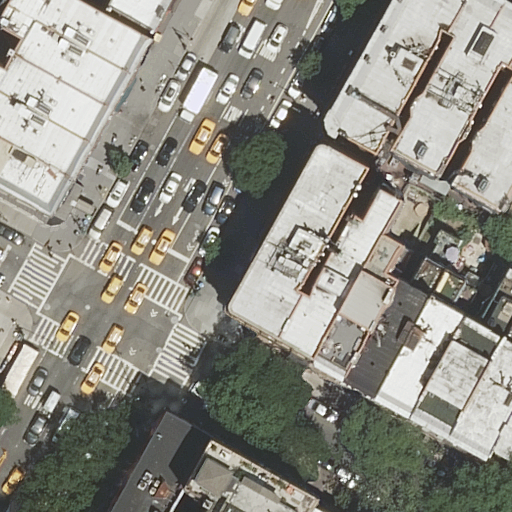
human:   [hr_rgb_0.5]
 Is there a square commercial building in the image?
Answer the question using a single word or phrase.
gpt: no

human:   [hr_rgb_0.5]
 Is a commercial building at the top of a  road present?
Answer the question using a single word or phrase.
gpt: no

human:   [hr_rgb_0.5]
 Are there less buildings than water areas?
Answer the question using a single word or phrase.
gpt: no

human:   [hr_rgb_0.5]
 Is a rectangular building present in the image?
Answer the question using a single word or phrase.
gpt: yes

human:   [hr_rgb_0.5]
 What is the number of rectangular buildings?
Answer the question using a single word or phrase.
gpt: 9

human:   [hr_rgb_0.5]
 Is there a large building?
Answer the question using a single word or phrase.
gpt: no

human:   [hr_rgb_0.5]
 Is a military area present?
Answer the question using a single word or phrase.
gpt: no

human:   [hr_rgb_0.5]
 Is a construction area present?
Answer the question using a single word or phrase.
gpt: no

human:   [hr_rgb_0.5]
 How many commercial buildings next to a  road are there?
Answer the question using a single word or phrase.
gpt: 0

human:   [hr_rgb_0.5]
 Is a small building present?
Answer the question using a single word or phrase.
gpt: yes

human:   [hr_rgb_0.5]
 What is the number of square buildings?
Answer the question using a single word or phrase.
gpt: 0

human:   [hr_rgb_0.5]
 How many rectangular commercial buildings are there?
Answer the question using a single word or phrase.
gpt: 0

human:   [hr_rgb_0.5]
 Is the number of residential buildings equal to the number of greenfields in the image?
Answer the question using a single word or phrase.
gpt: no

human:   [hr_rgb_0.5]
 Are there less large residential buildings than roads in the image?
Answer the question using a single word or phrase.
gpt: yes

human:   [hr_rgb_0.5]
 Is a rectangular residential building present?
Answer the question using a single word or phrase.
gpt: yes

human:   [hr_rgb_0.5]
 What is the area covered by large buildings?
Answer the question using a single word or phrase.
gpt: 0m2

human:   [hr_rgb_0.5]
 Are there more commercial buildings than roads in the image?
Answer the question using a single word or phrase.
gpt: no

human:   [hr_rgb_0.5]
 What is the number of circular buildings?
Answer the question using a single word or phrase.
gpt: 0

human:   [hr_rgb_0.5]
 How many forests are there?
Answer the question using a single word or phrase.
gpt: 0

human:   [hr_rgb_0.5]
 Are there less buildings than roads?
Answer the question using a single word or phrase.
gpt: no

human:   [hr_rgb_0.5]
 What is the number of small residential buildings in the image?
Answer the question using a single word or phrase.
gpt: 5

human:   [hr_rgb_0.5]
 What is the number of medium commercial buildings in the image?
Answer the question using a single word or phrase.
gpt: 0

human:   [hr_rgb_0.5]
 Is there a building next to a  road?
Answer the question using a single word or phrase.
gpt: yes

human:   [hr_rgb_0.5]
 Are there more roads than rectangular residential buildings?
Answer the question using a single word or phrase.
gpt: no

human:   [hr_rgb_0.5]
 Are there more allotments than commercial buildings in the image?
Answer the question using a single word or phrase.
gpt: no

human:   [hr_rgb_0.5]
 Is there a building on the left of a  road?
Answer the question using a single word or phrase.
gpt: yes

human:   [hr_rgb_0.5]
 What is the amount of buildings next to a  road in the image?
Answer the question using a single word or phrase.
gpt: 18

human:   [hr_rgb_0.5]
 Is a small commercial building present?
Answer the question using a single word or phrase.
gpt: no

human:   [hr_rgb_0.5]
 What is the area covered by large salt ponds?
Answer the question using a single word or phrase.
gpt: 0m2

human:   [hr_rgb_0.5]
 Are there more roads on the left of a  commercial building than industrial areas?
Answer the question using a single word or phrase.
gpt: no

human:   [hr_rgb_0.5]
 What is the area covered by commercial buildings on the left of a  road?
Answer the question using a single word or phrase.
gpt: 0m2

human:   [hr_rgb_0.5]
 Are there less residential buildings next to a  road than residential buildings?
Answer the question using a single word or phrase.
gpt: no

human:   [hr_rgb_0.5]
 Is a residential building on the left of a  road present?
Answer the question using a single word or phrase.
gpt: yes

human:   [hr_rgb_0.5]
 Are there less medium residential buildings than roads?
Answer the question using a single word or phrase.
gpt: no

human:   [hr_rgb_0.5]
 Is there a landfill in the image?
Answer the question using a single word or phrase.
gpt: no

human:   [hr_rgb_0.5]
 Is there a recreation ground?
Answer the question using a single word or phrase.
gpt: no